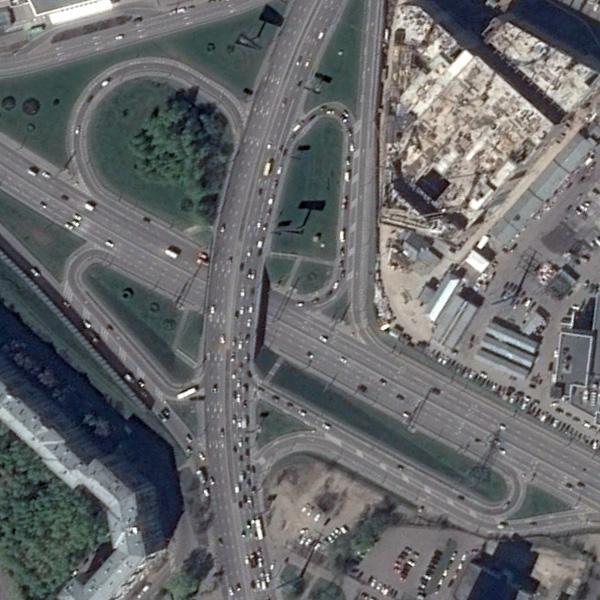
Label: Viaduct